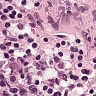
Metastatic tissue present: no